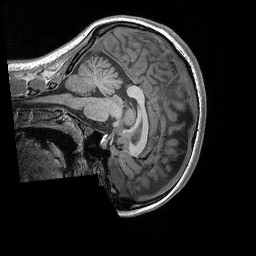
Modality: T1w
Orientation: sagittal
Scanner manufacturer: siemens
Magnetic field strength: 3 T
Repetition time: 2.3 s
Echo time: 0.00298 s